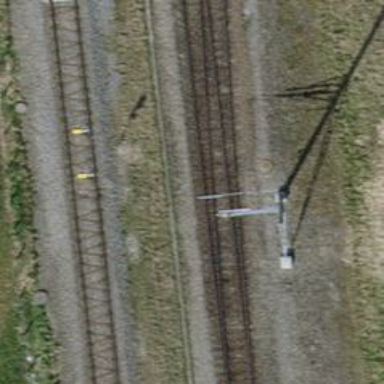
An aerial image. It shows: Railway milestone.